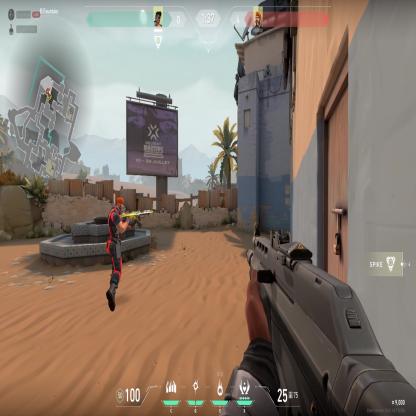
Label: enemy